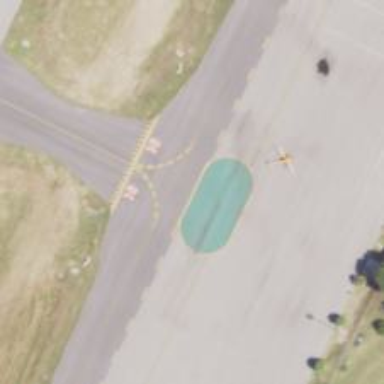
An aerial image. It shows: Image of taxiway at airport.